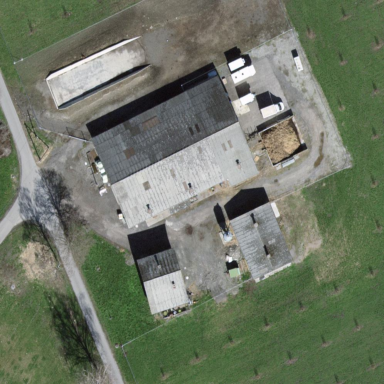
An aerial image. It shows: Farmyard area.